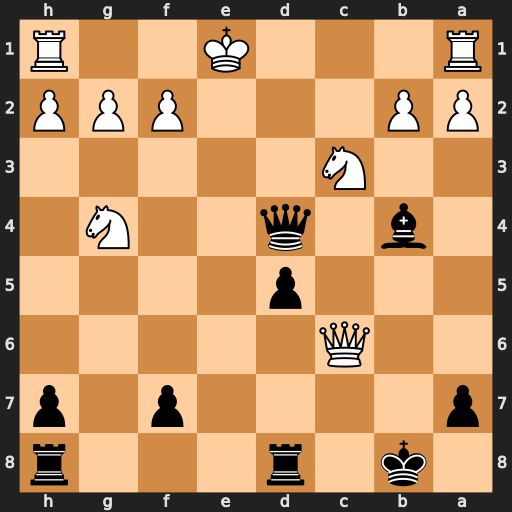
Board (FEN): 1k1r3r/p4p1p/2Q5/3p4/1b1q2N1/2N5/PP3PPP/R3K2R
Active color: b
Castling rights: KQ
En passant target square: -
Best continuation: Rd6 Qxd6+ Bxd6